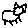
Label: cat